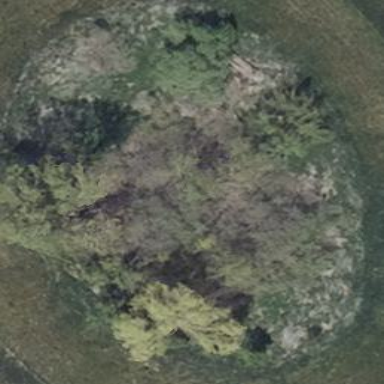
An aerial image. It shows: Landscape covered with heath.